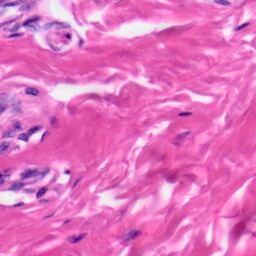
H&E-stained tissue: Skin